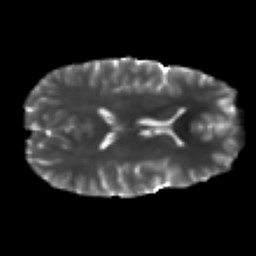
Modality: T2w
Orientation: axial
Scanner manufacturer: ge
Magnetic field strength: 3 T
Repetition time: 7.98 s
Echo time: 0.0701 s